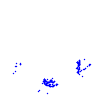
Particle: kaon